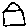
Label: house